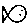
Label: fish